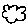
Label: cloud